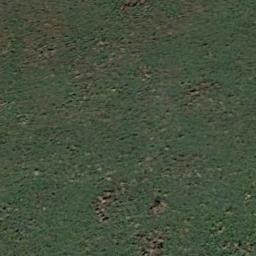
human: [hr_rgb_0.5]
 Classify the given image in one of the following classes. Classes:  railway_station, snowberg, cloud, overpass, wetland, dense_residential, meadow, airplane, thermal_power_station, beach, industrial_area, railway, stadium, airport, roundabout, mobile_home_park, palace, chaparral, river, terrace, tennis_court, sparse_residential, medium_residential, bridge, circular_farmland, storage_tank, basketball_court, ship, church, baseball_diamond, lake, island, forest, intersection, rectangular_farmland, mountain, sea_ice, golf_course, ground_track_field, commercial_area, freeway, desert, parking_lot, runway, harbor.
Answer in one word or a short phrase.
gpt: meadow